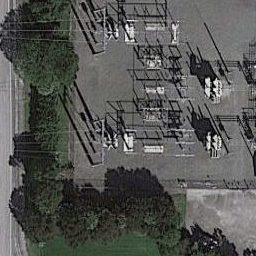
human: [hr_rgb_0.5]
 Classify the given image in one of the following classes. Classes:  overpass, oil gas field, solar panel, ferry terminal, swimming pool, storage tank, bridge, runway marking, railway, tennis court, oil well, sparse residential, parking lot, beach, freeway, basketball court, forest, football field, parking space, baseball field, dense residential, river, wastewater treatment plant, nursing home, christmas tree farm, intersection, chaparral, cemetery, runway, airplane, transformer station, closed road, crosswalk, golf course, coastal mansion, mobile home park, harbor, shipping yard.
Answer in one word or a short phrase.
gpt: transformer station